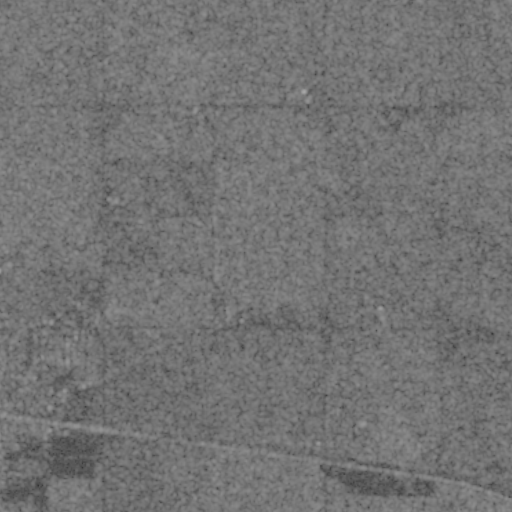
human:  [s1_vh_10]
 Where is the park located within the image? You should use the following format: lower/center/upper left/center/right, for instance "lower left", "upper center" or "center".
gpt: The park is located in the lower left of the image.
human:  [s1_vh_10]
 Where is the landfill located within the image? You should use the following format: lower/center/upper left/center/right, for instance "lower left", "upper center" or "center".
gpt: There is no landfill in the image.

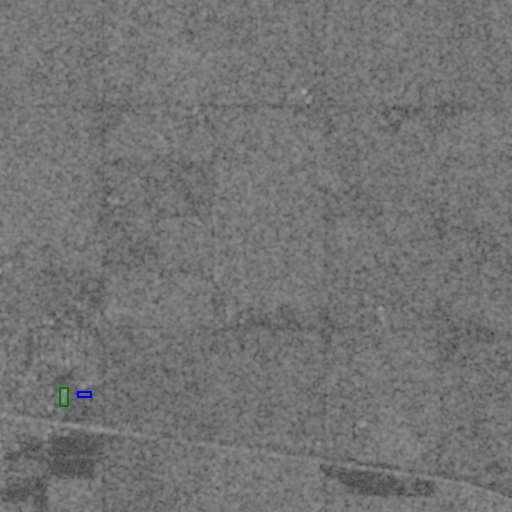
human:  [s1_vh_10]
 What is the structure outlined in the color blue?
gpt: The structure outlined in blue is a park.
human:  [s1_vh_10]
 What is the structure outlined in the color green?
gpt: The structure outlined in green is a building.
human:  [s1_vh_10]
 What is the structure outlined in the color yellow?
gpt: There is no yellow outline.